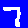
Digit: 7